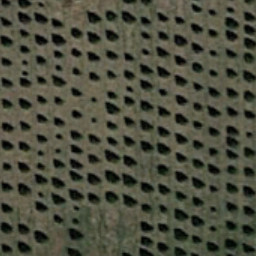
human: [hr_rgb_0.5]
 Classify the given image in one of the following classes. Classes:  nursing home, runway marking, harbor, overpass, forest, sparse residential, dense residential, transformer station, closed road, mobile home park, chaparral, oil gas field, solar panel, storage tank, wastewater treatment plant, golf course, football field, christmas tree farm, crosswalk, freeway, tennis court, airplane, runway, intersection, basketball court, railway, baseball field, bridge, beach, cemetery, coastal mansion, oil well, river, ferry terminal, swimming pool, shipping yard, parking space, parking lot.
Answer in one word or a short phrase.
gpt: christmas tree farm